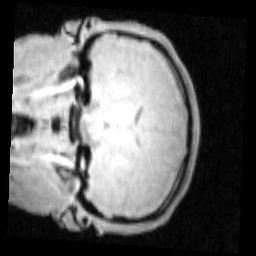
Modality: PDw
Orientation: coronal
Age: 23
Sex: male
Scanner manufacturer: siemens
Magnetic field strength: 3 T
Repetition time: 0.25 s
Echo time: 0.00103 s